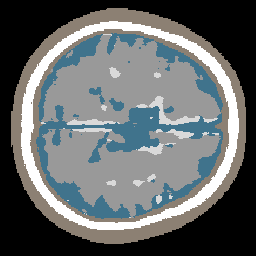
Label: no_lesion